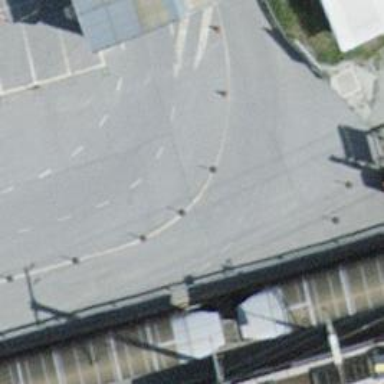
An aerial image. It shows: Bollard.